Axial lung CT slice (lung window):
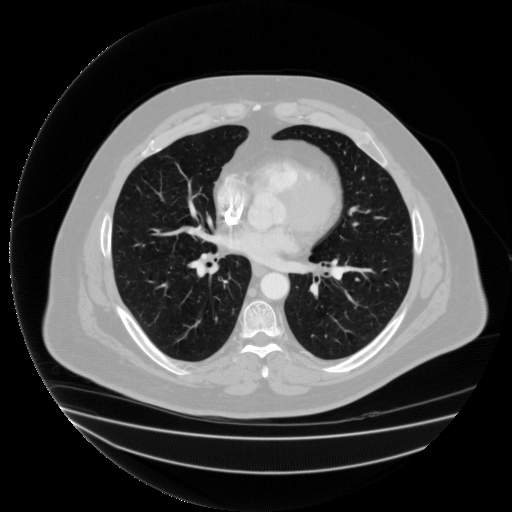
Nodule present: no